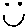
Label: smiley face